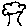
Label: tree